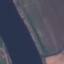
Land use / land cover: River